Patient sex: M
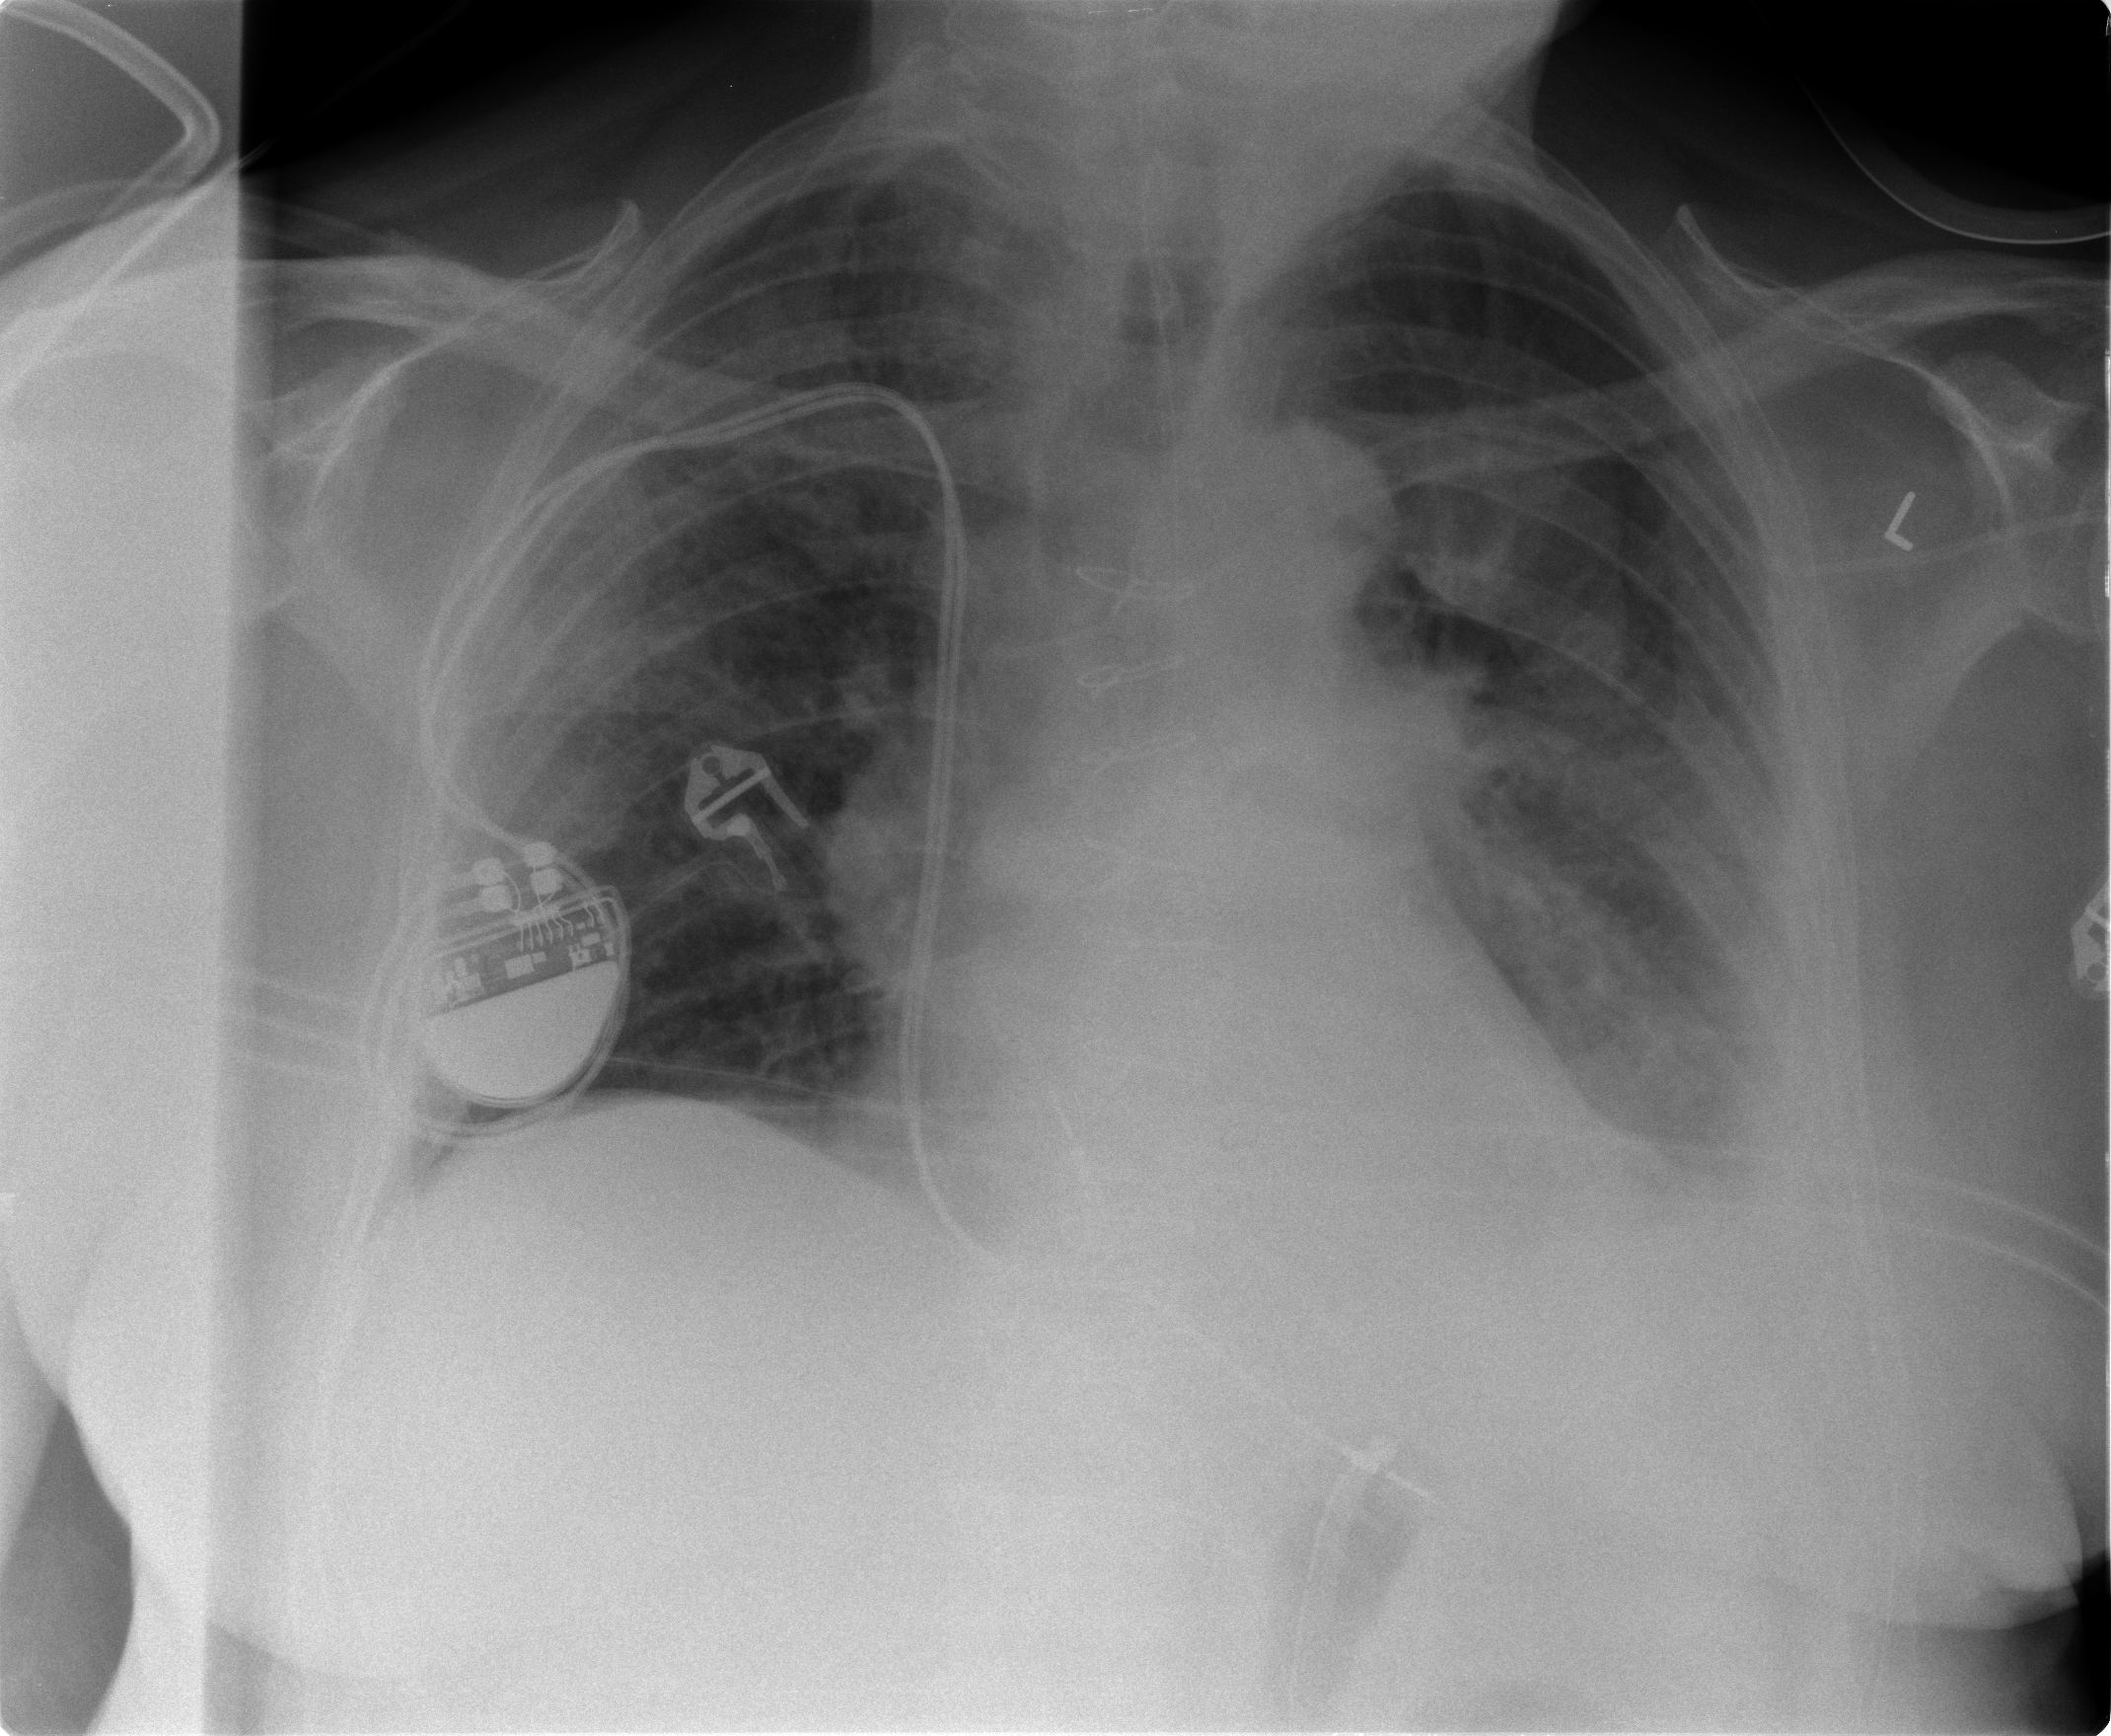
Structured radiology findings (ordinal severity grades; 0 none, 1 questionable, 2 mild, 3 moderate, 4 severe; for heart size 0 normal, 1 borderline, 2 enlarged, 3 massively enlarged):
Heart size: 0
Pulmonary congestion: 2
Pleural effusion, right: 0
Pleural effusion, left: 2
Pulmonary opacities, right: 3
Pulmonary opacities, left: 3
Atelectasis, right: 2
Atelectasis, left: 2